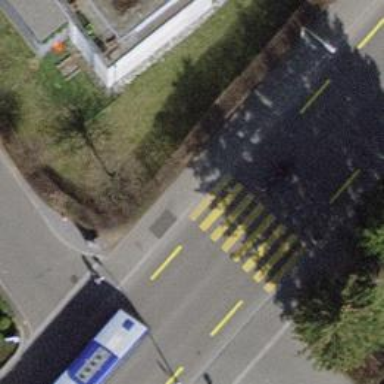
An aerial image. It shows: Zebra crossing on the road.